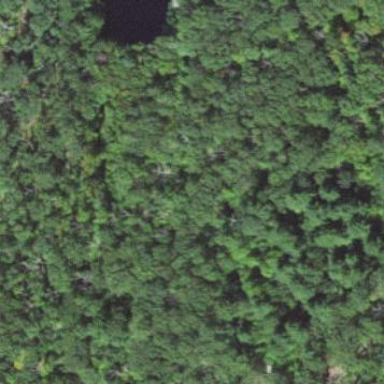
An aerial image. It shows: Mixed woodland with various types of leaves.